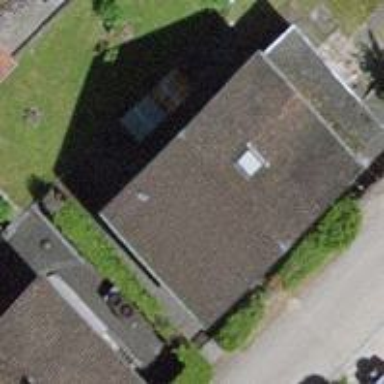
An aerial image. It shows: Detached building.